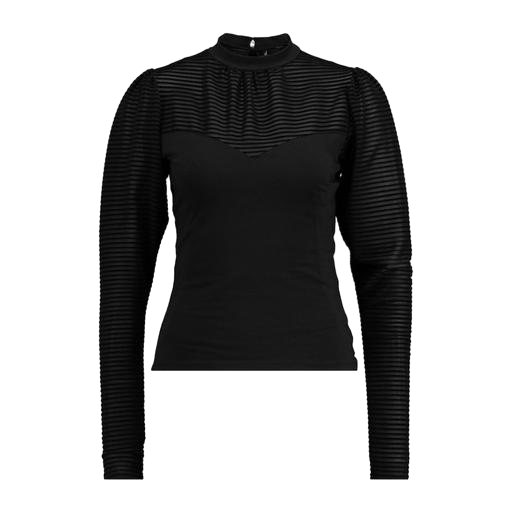
vero moda black high neck blouse, high-neck top, black eliza long-sleeved top, white background